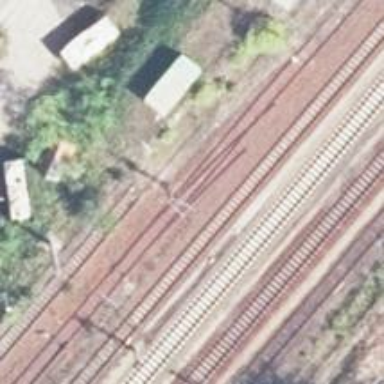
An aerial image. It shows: Abandoned railway yard.